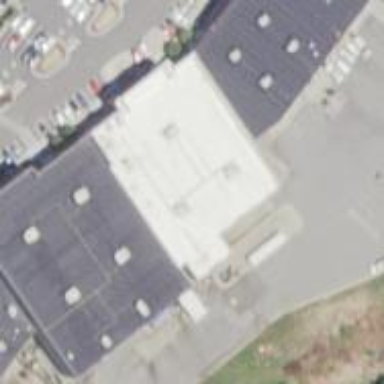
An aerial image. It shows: Retail building.